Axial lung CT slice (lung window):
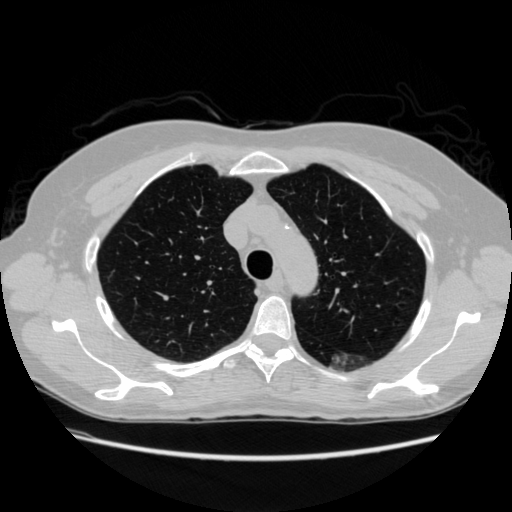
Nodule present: yes
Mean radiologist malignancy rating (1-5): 4.5